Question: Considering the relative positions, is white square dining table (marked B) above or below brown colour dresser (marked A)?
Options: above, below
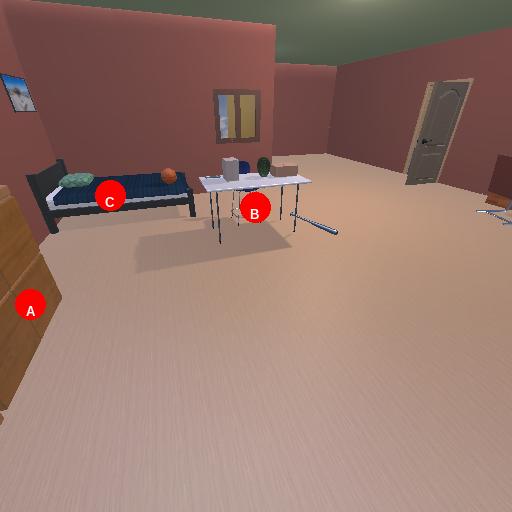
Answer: above